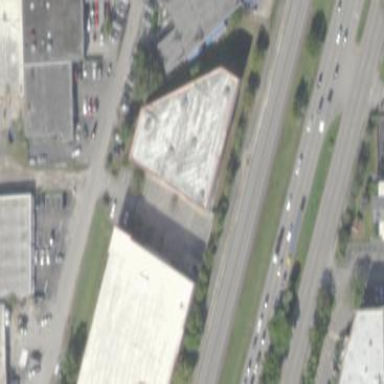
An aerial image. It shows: Building housing storage rental shop.